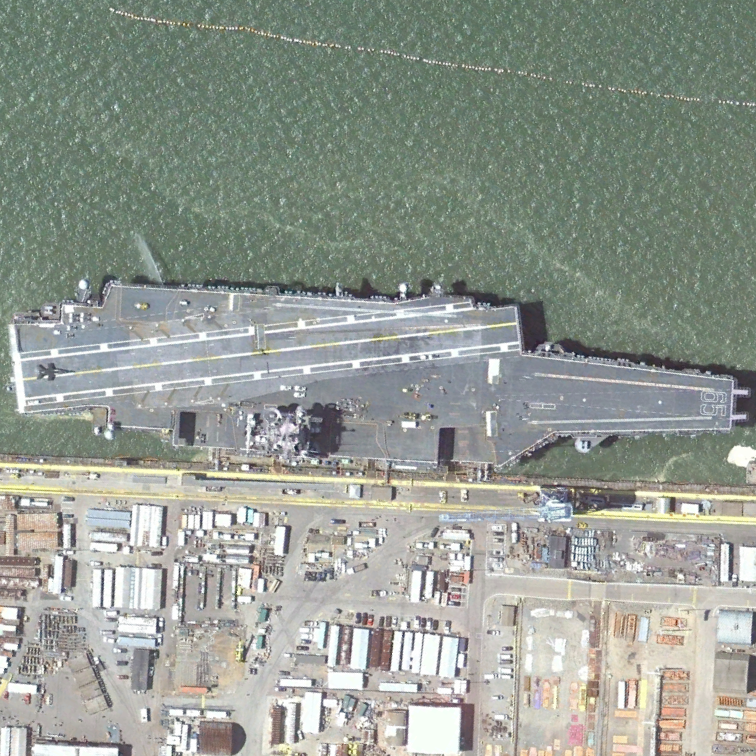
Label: aircraft_carrier